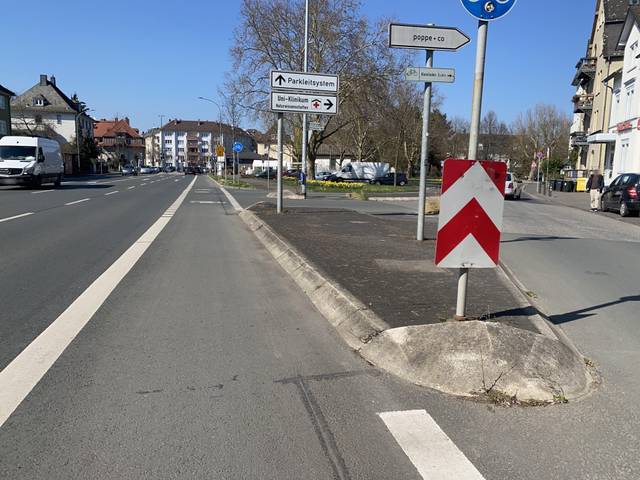
Region: Germany
Coordinates: 50.577, 8.682